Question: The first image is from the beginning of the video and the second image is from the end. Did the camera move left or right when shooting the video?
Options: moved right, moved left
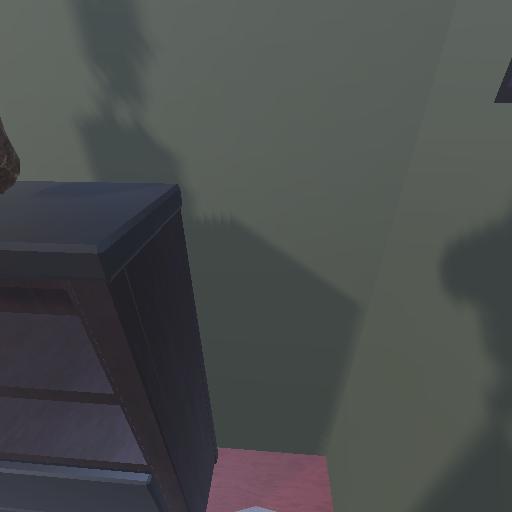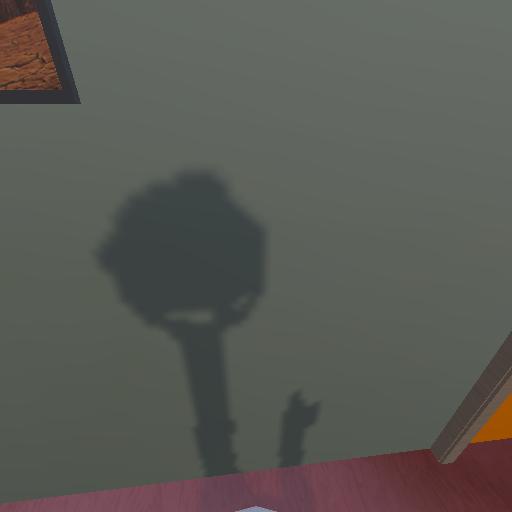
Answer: moved right